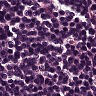
Metastatic tissue present: no